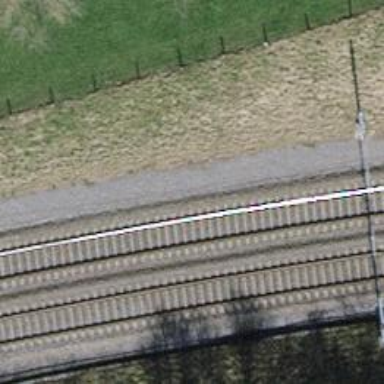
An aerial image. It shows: Single-track electrified railway with contact line.